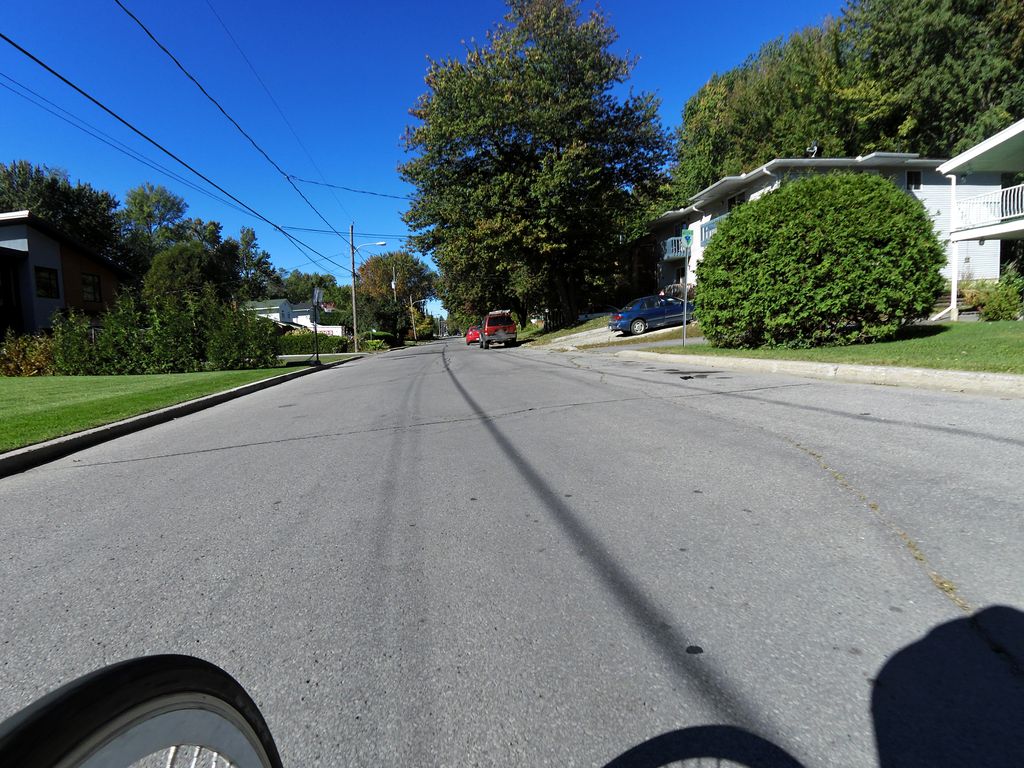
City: ottawa-gatineau